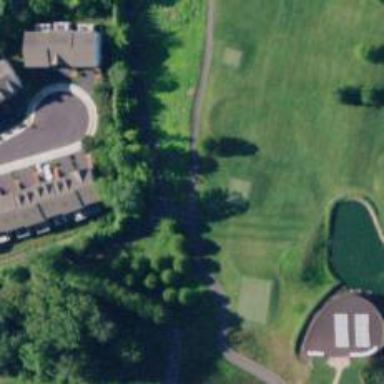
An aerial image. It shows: Footway that resembles golf path.